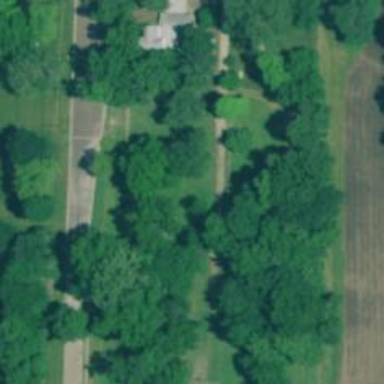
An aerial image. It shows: Disc golf tee area.